Question:
i have some divs, when i double click on the any of the div there is blue background selection
are shown, i donot want this blue selection background , this looks weired.. any help to remove this seletion background...
in the image there is grey background
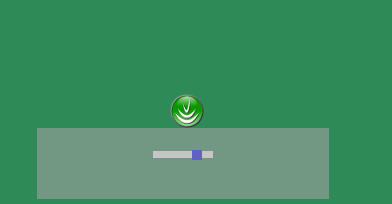
Answer: check out this fiddle
<URL>
we make use of the property 'user-select: none;'
if you want this to be cross browser, make sure you include all the vendor prefixes
Although using this property should be avoided. But if this makes you happy, go ahead ;)